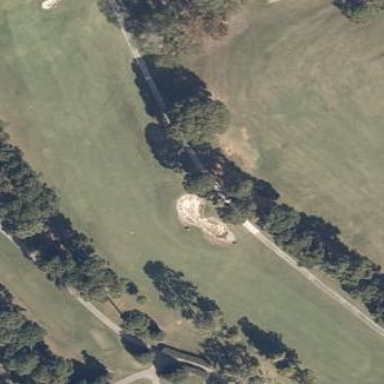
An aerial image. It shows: Grassy area designated as golf fairway.